Question: This question is related to another question of mine which was solved: <URL>
I wanted to achieve a dynamic cell height, which is working using this code:
'''
import UIKit
class MyTableViewController: UITableViewController {
var entries:Array<String> = [String]()
override func viewDidLoad() {
super.viewDidLoad()
var i = 0
while i < 20 {
entries.append("\(i) Lorem ipsum dolor sit amet, consetetur sadipscing elitr, sed diam nonumy eirmod tempor")
i++;
}
self.tableView.rowHeight = UITableViewAutomaticDimension
}
override func tableView(tableView: UITableView, numberOfRowsInSection section: Int) -> Int {
return self.entries.count
}
override func tableView(tableView: UITableView, cellForRowAtIndexPath indexPath: NSIndexPath) -> UITableViewCell {
//ask for a reusable cell from the tableview, the tableview will create a new one if it doesn't have any
let cell = self.tableView.dequeueReusableCellWithIdentifier("basic_cell", forIndexPath: indexPath) as UITableViewCell
var label = cell.viewWithTag(13)
if let unwrappedLabel = label as? UILabel {
unwrappedLabel.text = self.entries[indexPath.row]
}
return cell
}
}
'''
However when I add the disclosure indicator to each cell
'''
cell.accessoryType = UITableViewCellAccessoryType.DisclosureIndicator
'''
I get this result:

left with indicator and right without.
You can checkout the github repo of this test project: <URL>
Any ideas whats wrong? I am using swift with xcode 6.1 and iOS8.1
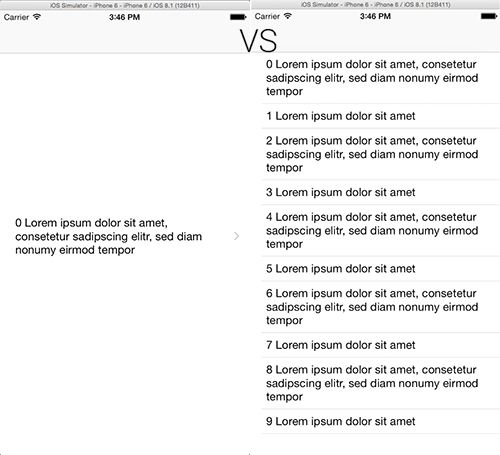
Answer: The problem is that in my original code I had:
'''
self.tableView.estimatedRowHeight = 64
'''
And this seems to break everything. After I removed this everything works like expected.